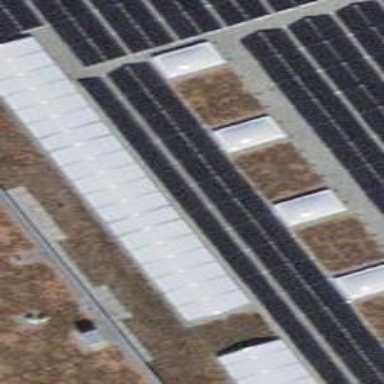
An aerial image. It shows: Solar power generator.